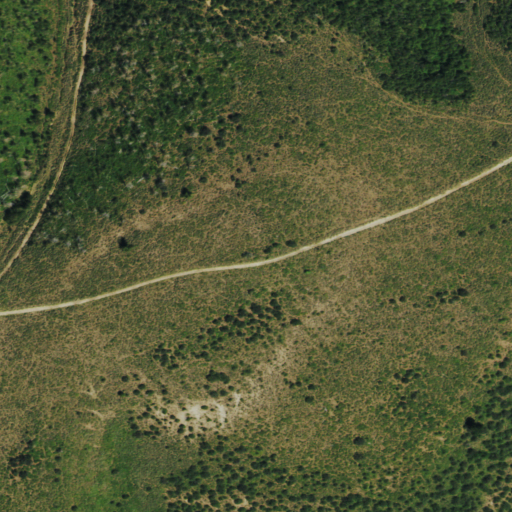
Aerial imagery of ridge(s) in Colorado named 4A Ridge containing shrub and deciduous forest